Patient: sex F, age 57
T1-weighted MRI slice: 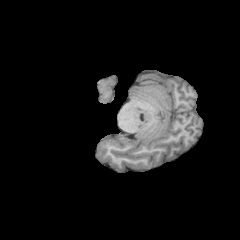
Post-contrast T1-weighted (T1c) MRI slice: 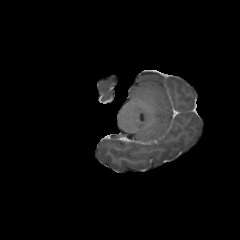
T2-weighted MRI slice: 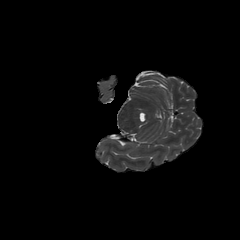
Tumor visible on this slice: no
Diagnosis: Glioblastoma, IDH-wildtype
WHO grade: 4